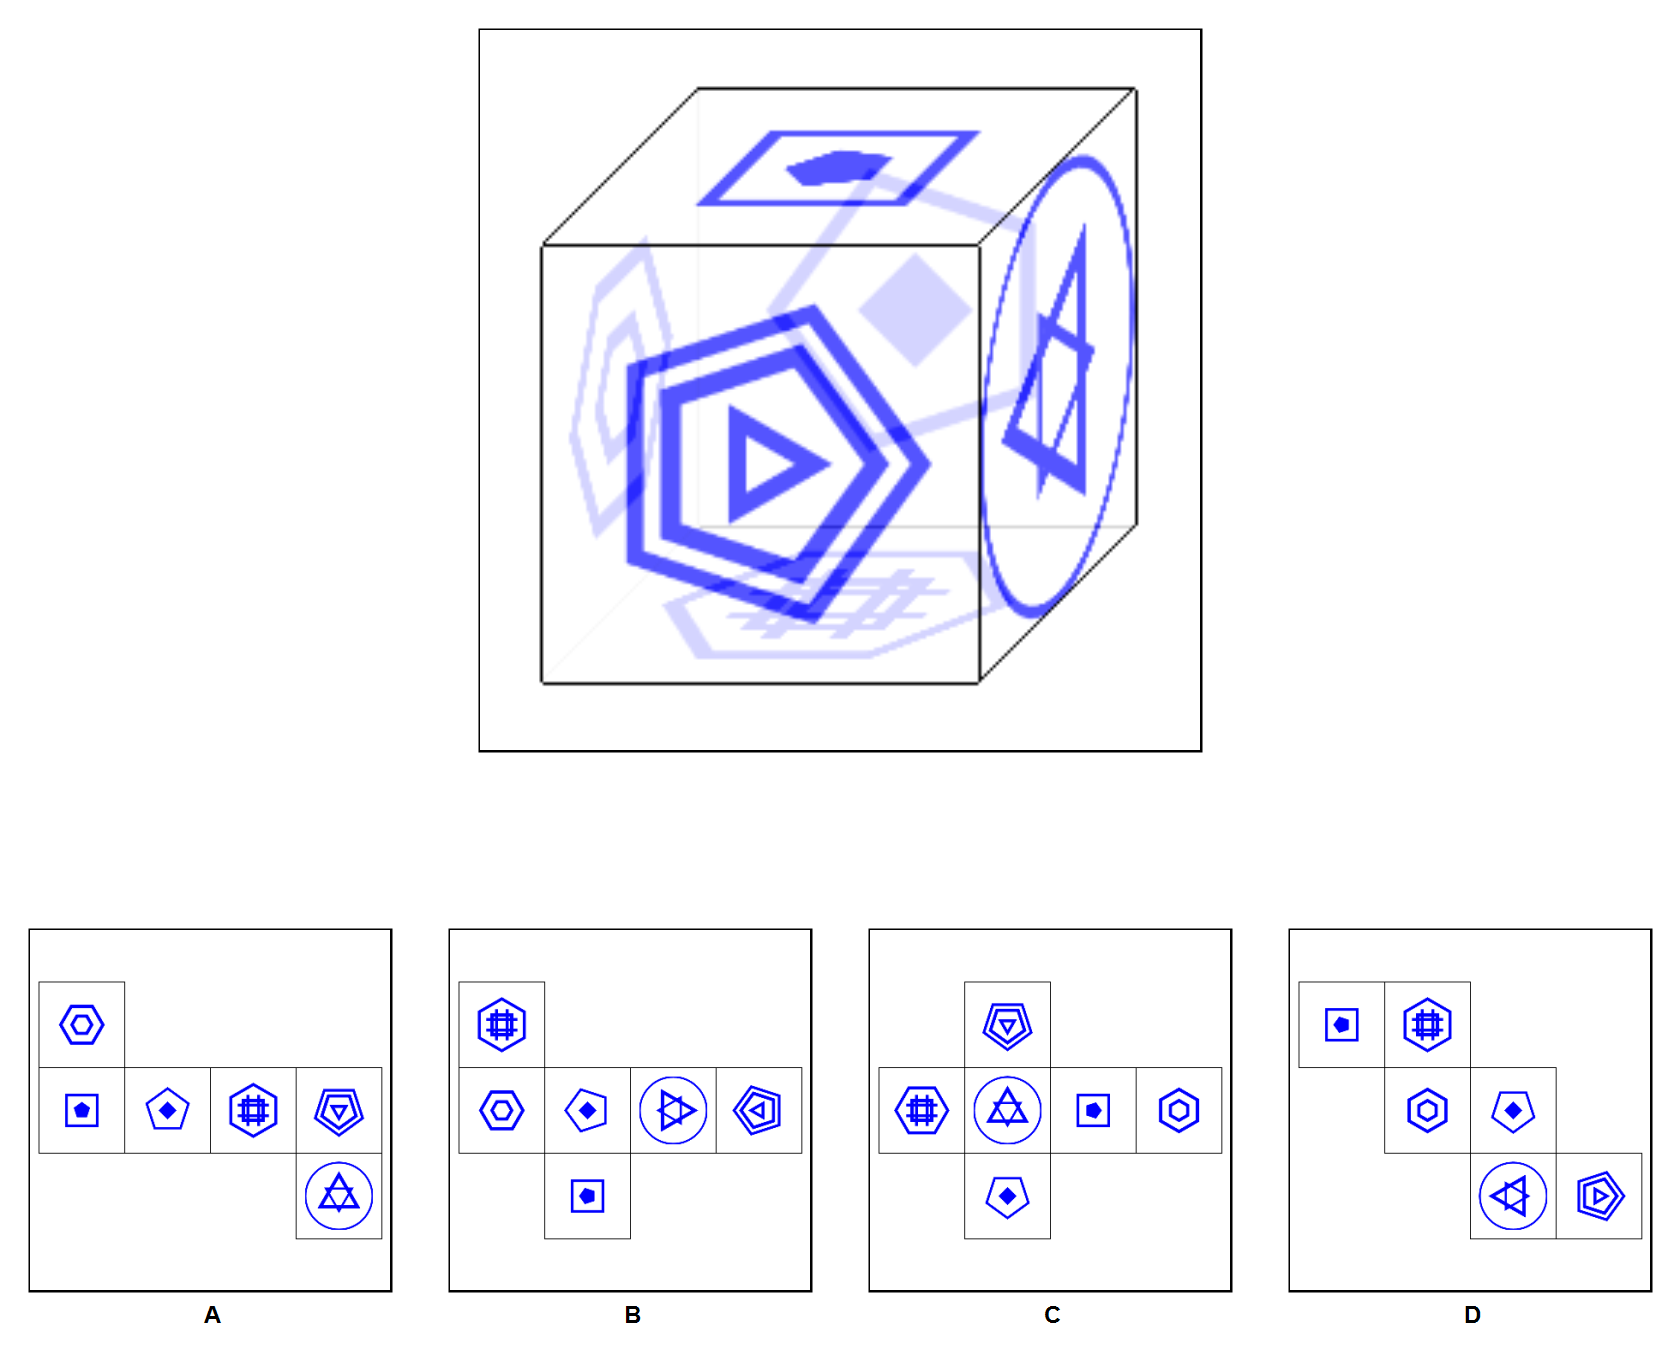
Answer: D